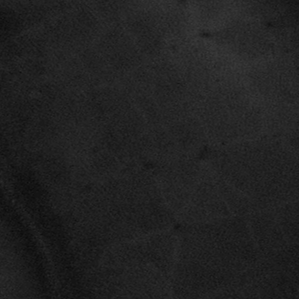
Label: frost